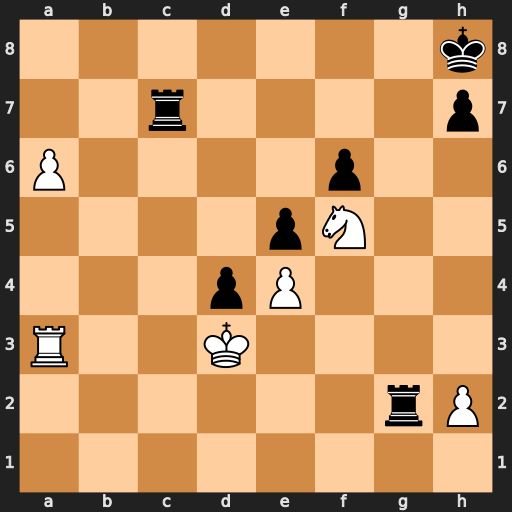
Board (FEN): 7k/2r4p/P4p2/4pN2/3pP3/R2K4/6rP/8
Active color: w
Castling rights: -
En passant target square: -
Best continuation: a7 Rxa7 Rxa7